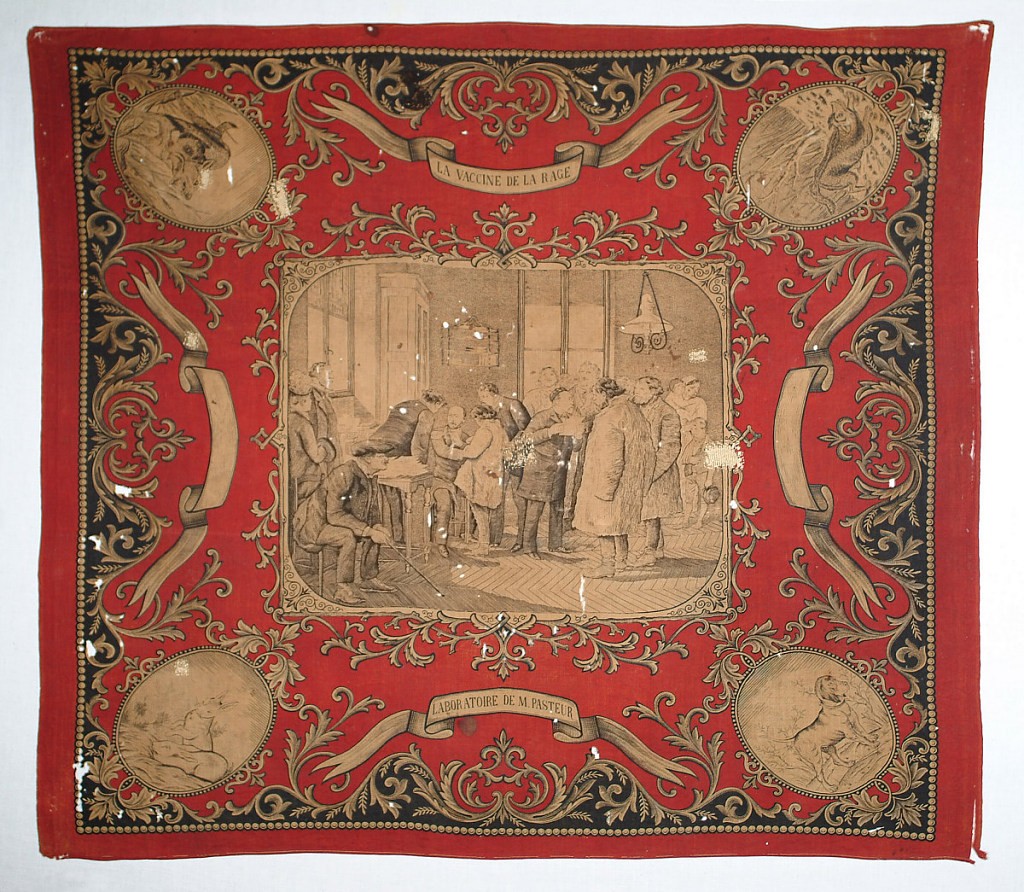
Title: Handkerchief
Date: late 19th century
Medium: cotton Technique: printed by engraved roller on plain weave
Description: Red cotton handkerchief printed with black on cream showing a central scene of the interior of Louis Pasteur's laboratory. At left, Pasteur is shown seated administering a vaccine. Decorative scrolling border with medallions containing animals at each corner. Hemmed on the two ends.